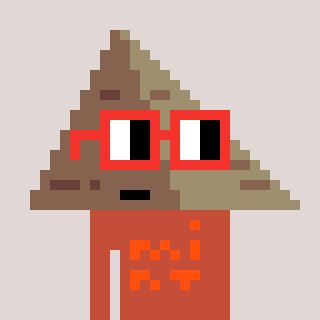
a pixel art character with square red glasses, a pyramid-shaped head and a rust-colored body on a warm background